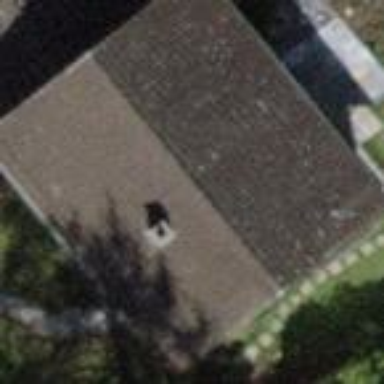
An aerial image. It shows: House with pitched roof.